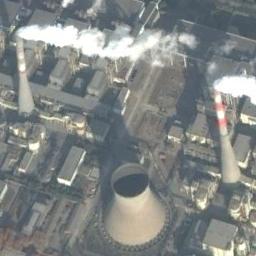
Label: thermal_power_station